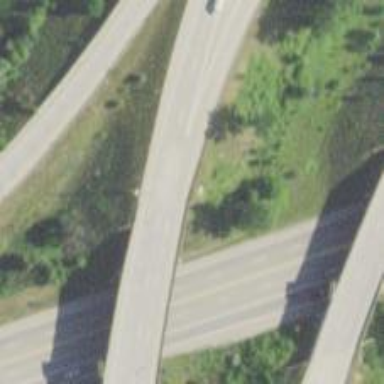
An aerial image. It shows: Motorway.